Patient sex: F
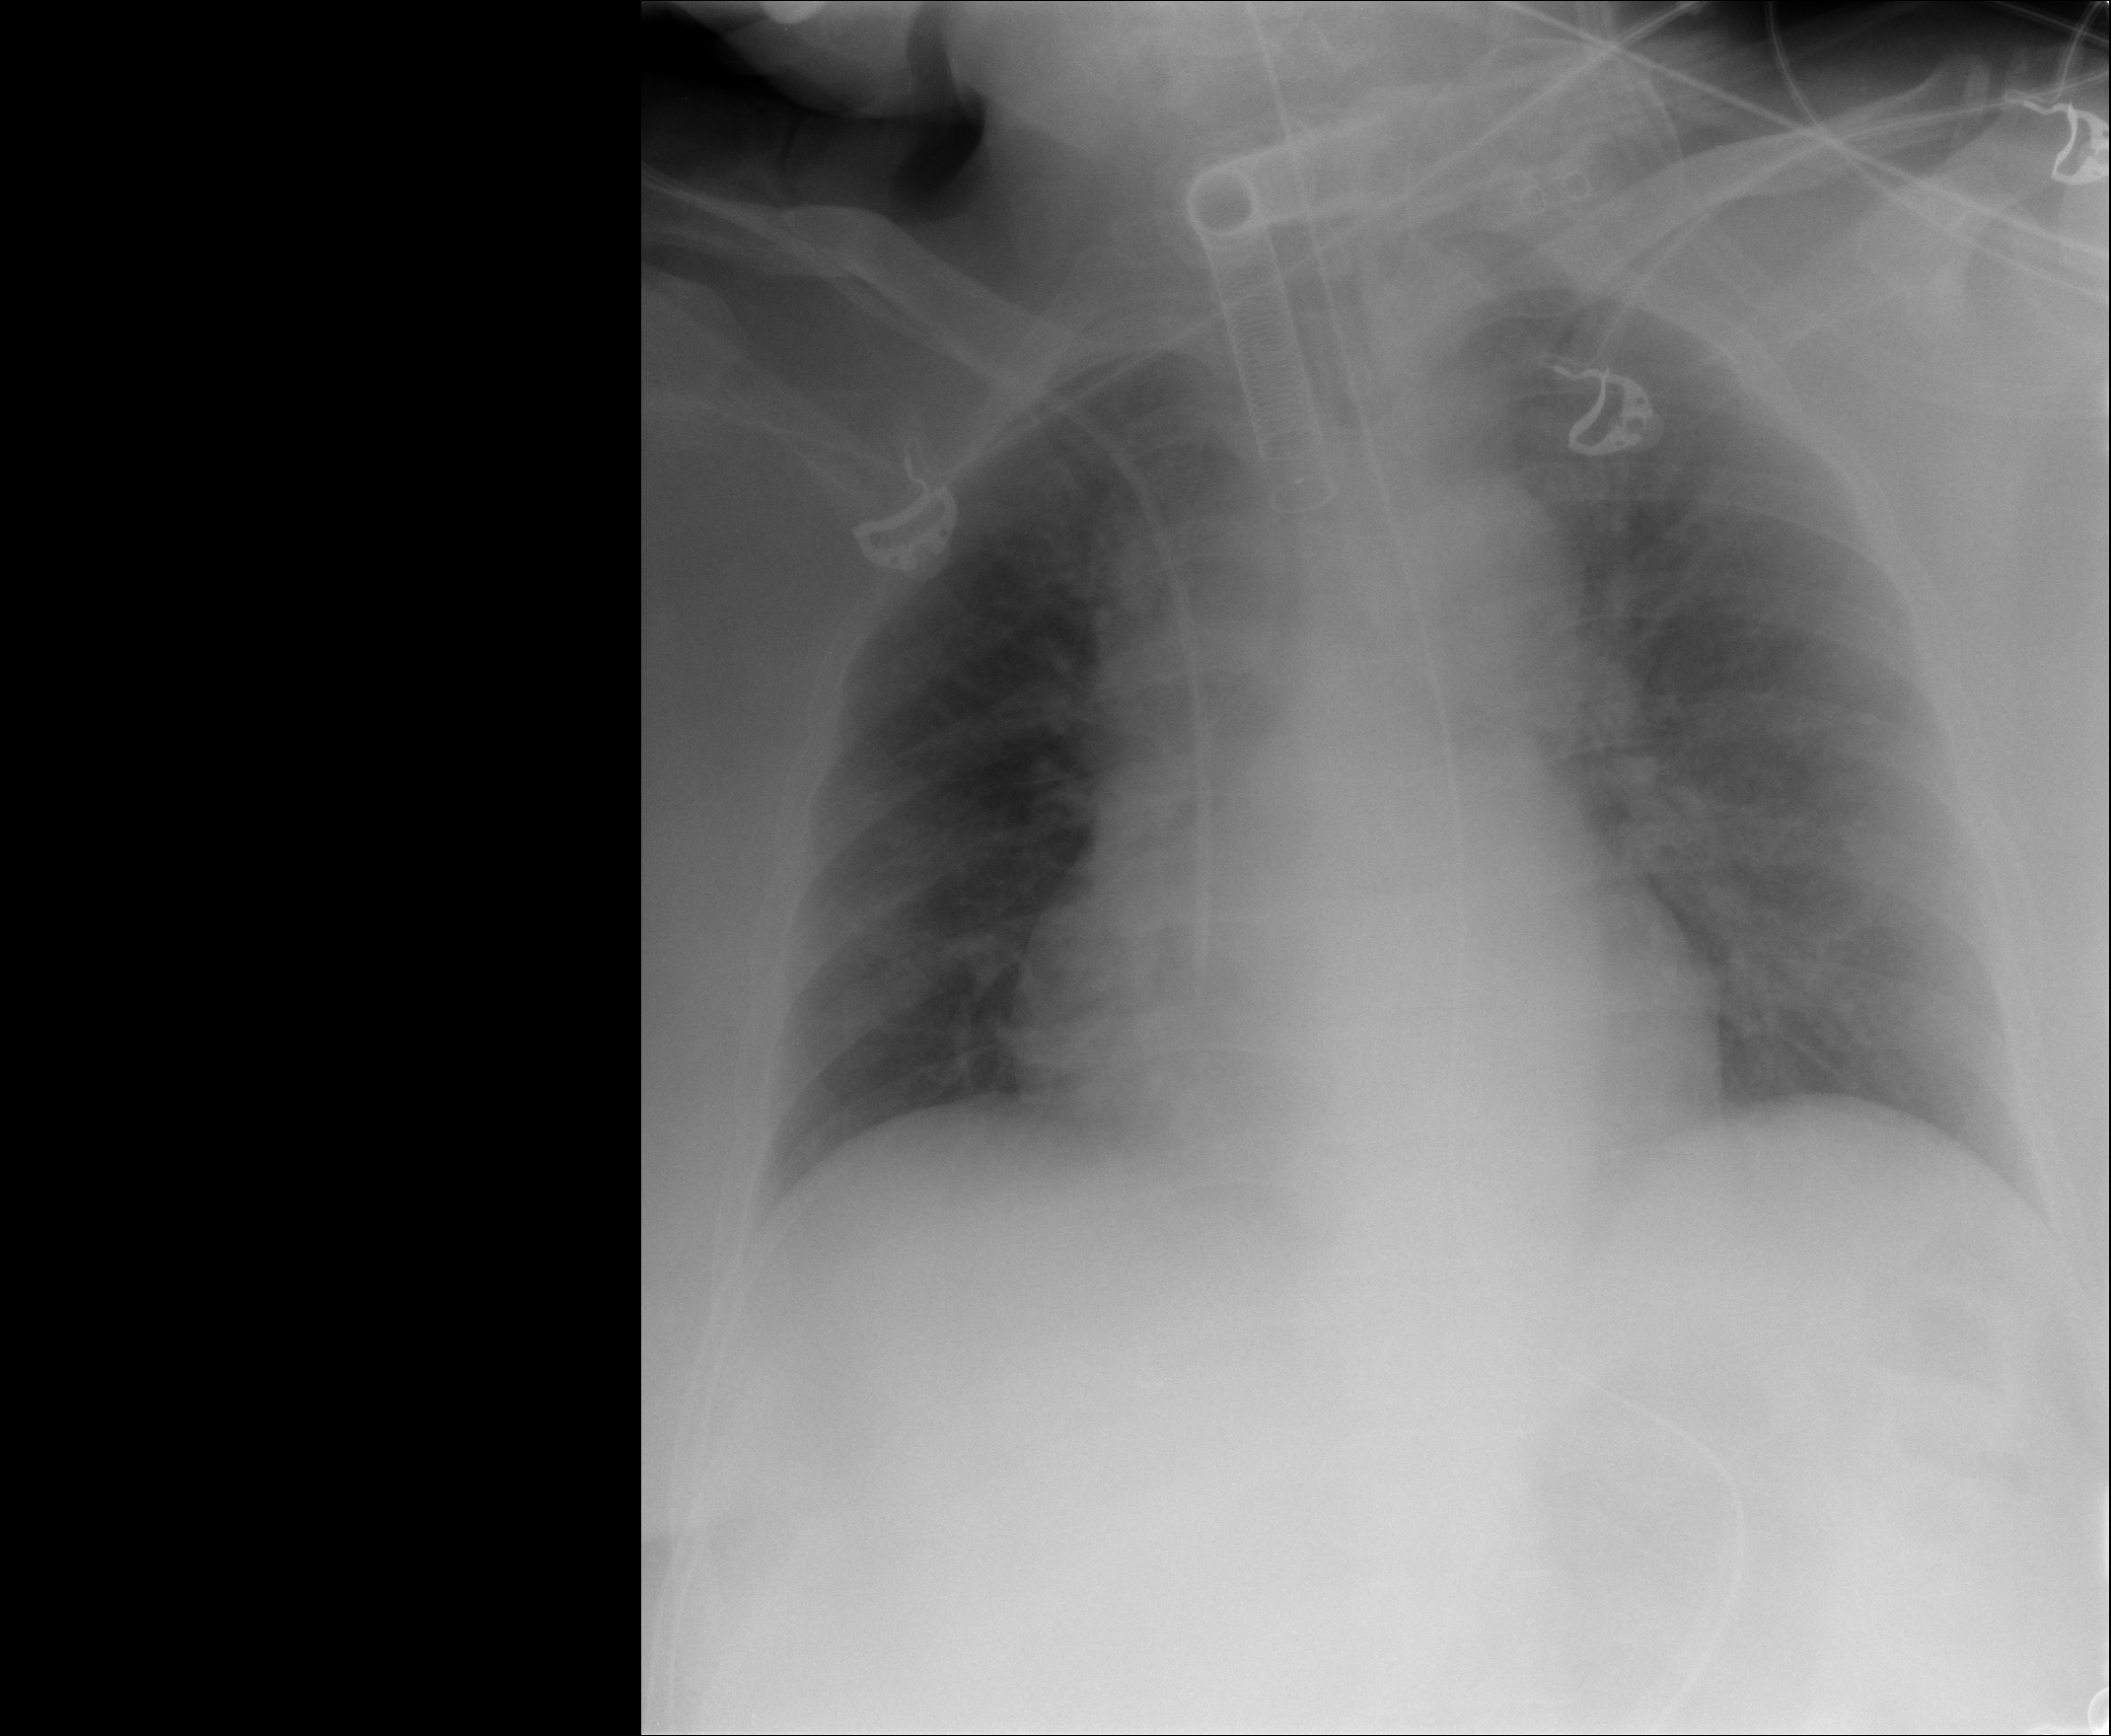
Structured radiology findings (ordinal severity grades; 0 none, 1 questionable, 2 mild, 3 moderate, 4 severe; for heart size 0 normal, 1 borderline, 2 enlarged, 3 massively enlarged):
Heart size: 0
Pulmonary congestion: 2
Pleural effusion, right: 0
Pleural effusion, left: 0
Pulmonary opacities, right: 1
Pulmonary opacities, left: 2
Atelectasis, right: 2
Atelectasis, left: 2